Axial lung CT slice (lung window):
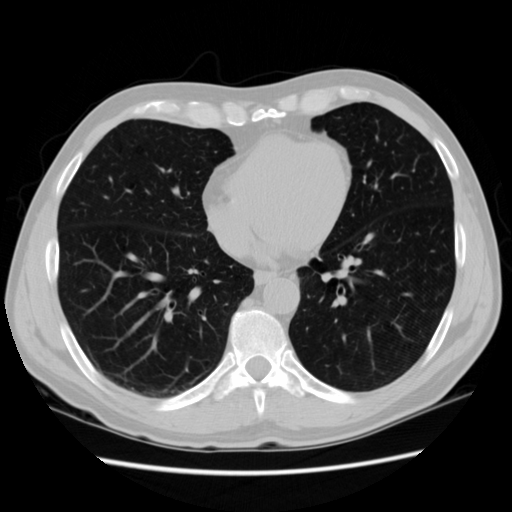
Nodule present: no